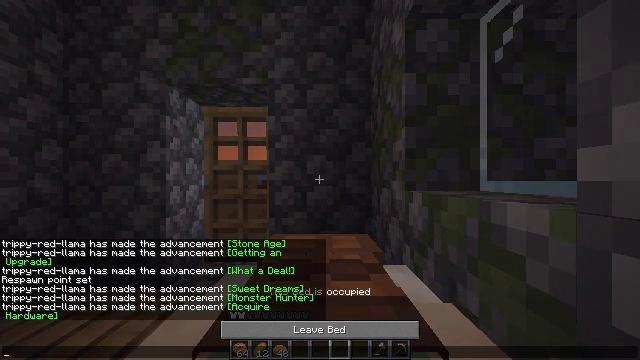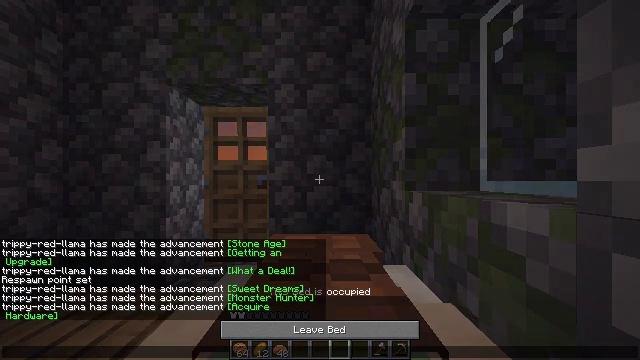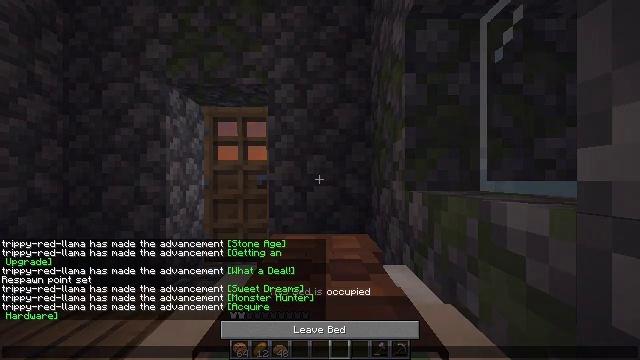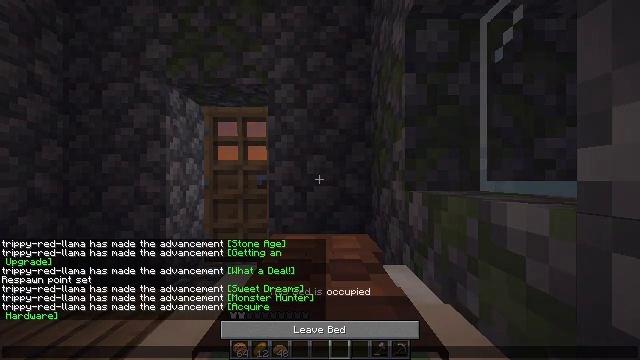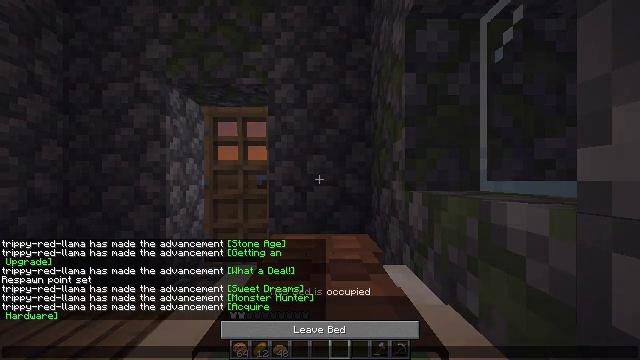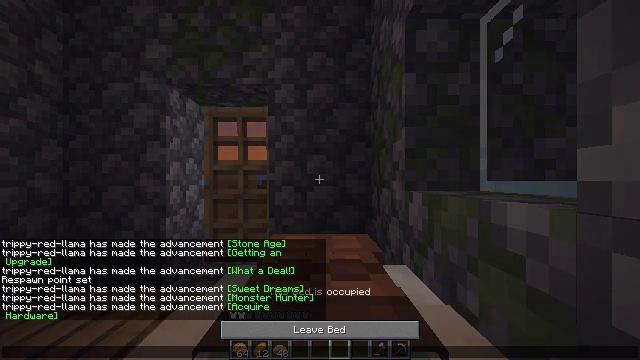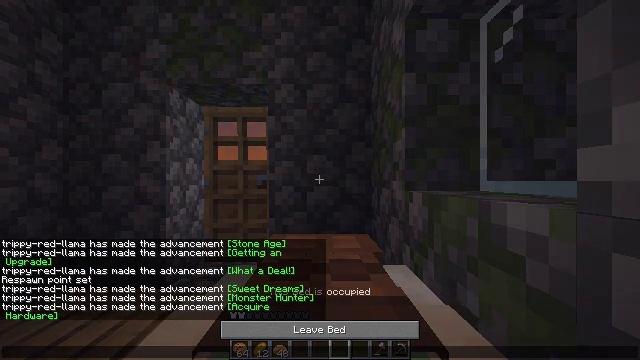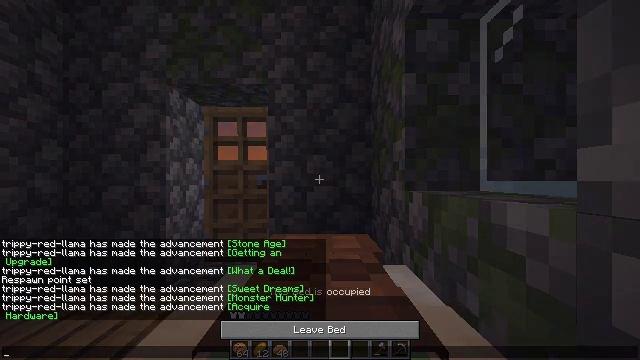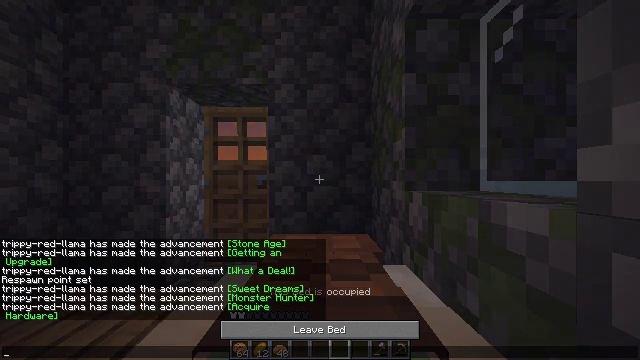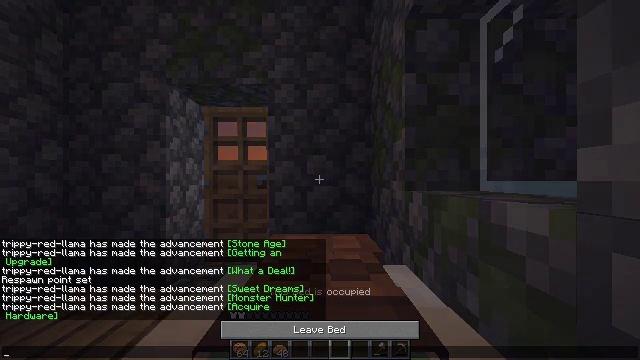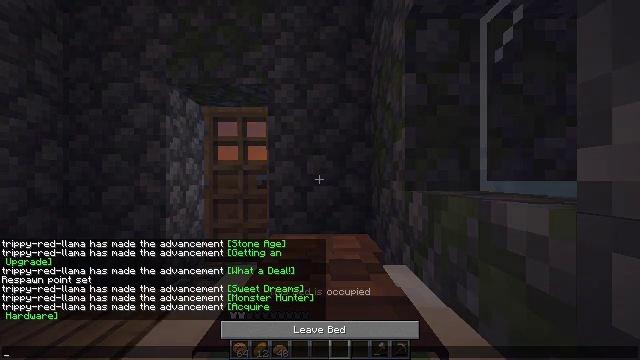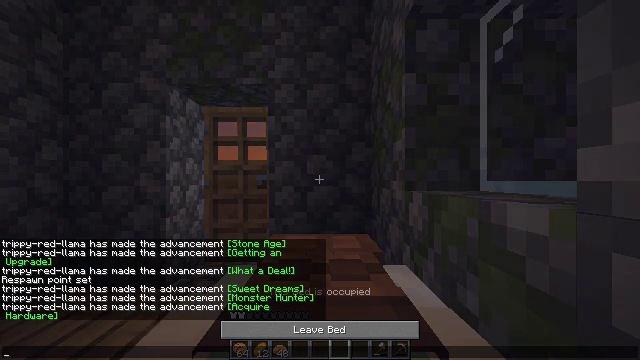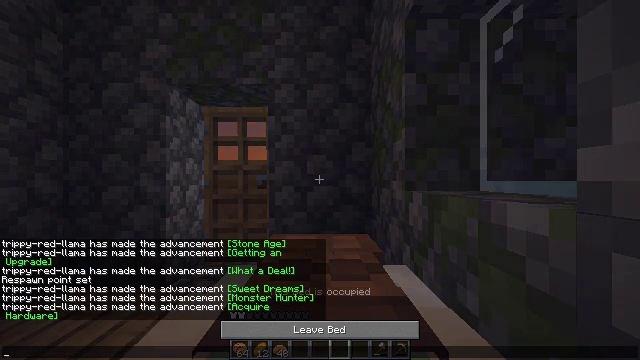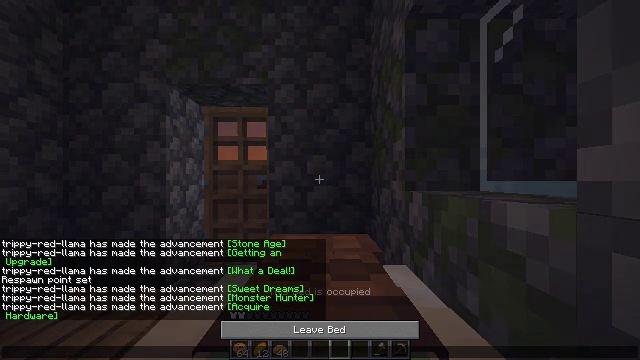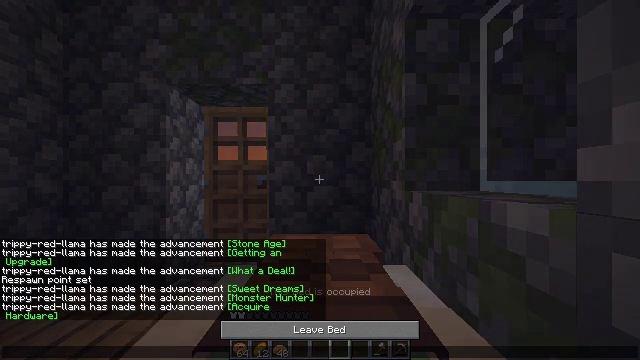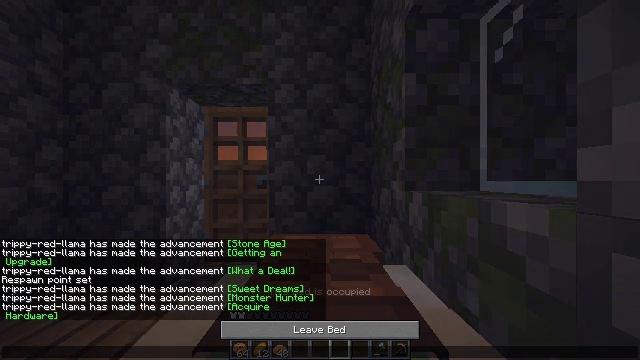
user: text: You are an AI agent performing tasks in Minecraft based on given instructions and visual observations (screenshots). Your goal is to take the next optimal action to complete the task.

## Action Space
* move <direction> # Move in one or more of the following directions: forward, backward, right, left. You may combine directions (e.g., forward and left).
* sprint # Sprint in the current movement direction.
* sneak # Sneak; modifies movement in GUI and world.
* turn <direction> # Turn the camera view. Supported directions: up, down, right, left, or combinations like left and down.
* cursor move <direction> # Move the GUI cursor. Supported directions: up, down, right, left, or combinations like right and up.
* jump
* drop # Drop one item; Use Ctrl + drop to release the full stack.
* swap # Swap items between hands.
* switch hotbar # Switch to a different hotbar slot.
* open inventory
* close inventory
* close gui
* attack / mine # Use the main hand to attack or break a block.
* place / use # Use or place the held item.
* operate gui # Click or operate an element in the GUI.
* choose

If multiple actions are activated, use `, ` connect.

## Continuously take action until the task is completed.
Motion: motion action
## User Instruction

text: Use flowers like dandelion or blue orchid in crafting table to make a suspicious stew.
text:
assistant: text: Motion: no_op
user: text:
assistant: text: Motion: no_op
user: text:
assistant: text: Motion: no_op
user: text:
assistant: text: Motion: no_op
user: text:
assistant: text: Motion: no_op
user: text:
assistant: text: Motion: no_op
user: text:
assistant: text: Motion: no_op
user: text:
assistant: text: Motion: no_op
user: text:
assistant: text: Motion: no_op
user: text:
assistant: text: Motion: no_op
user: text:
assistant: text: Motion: no_op
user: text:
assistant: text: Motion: no_op
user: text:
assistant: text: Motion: no_op
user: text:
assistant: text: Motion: no_op
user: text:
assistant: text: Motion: no_op
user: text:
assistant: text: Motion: no_op
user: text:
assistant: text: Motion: no_op
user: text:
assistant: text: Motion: no_op
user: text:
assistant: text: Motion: no_op
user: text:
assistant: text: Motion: no_op
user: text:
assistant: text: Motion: no_op
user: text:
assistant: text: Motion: no_op
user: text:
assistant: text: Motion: no_op
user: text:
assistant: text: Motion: no_op
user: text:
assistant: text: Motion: no_op
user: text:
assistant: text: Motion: no_op
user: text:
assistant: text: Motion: no_op
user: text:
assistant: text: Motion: no_op
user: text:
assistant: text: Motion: no_op
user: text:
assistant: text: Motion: no_op